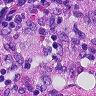
Metastatic tissue present: no